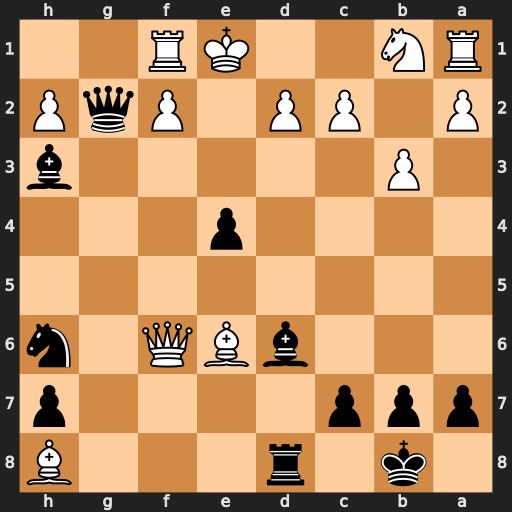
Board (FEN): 1k1r3B/ppp4p/3bBQ1n/8/4p3/1P5b/P1PP1PqP/RN2KR2
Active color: b
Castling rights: Q
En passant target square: -
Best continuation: Qxf1#